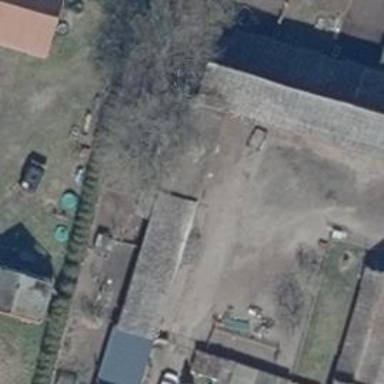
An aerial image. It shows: Simple house.